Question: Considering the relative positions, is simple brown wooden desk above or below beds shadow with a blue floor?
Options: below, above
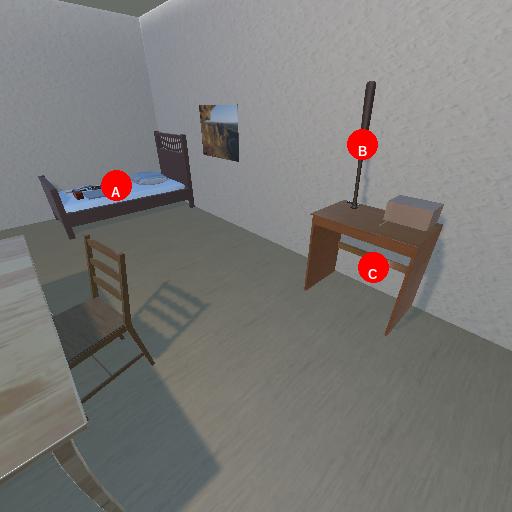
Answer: below